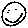
Label: smiley face